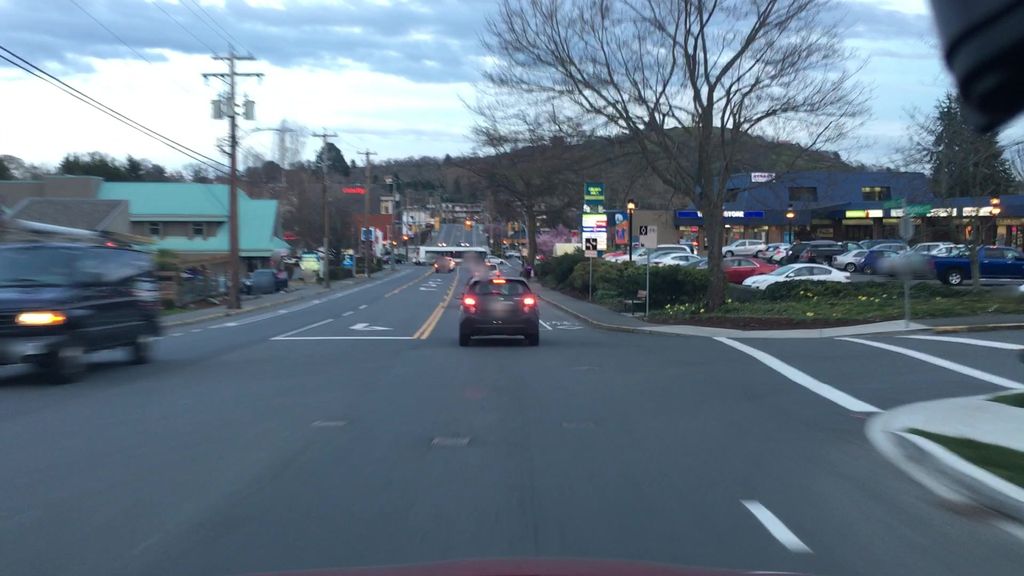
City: victoria